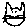
Label: cat